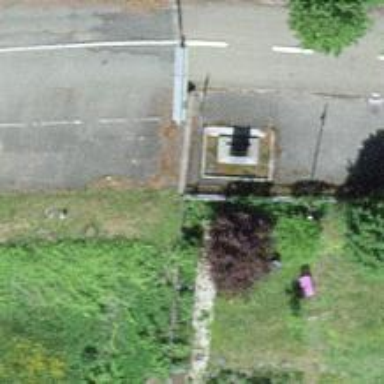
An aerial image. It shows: Historical war memorial.